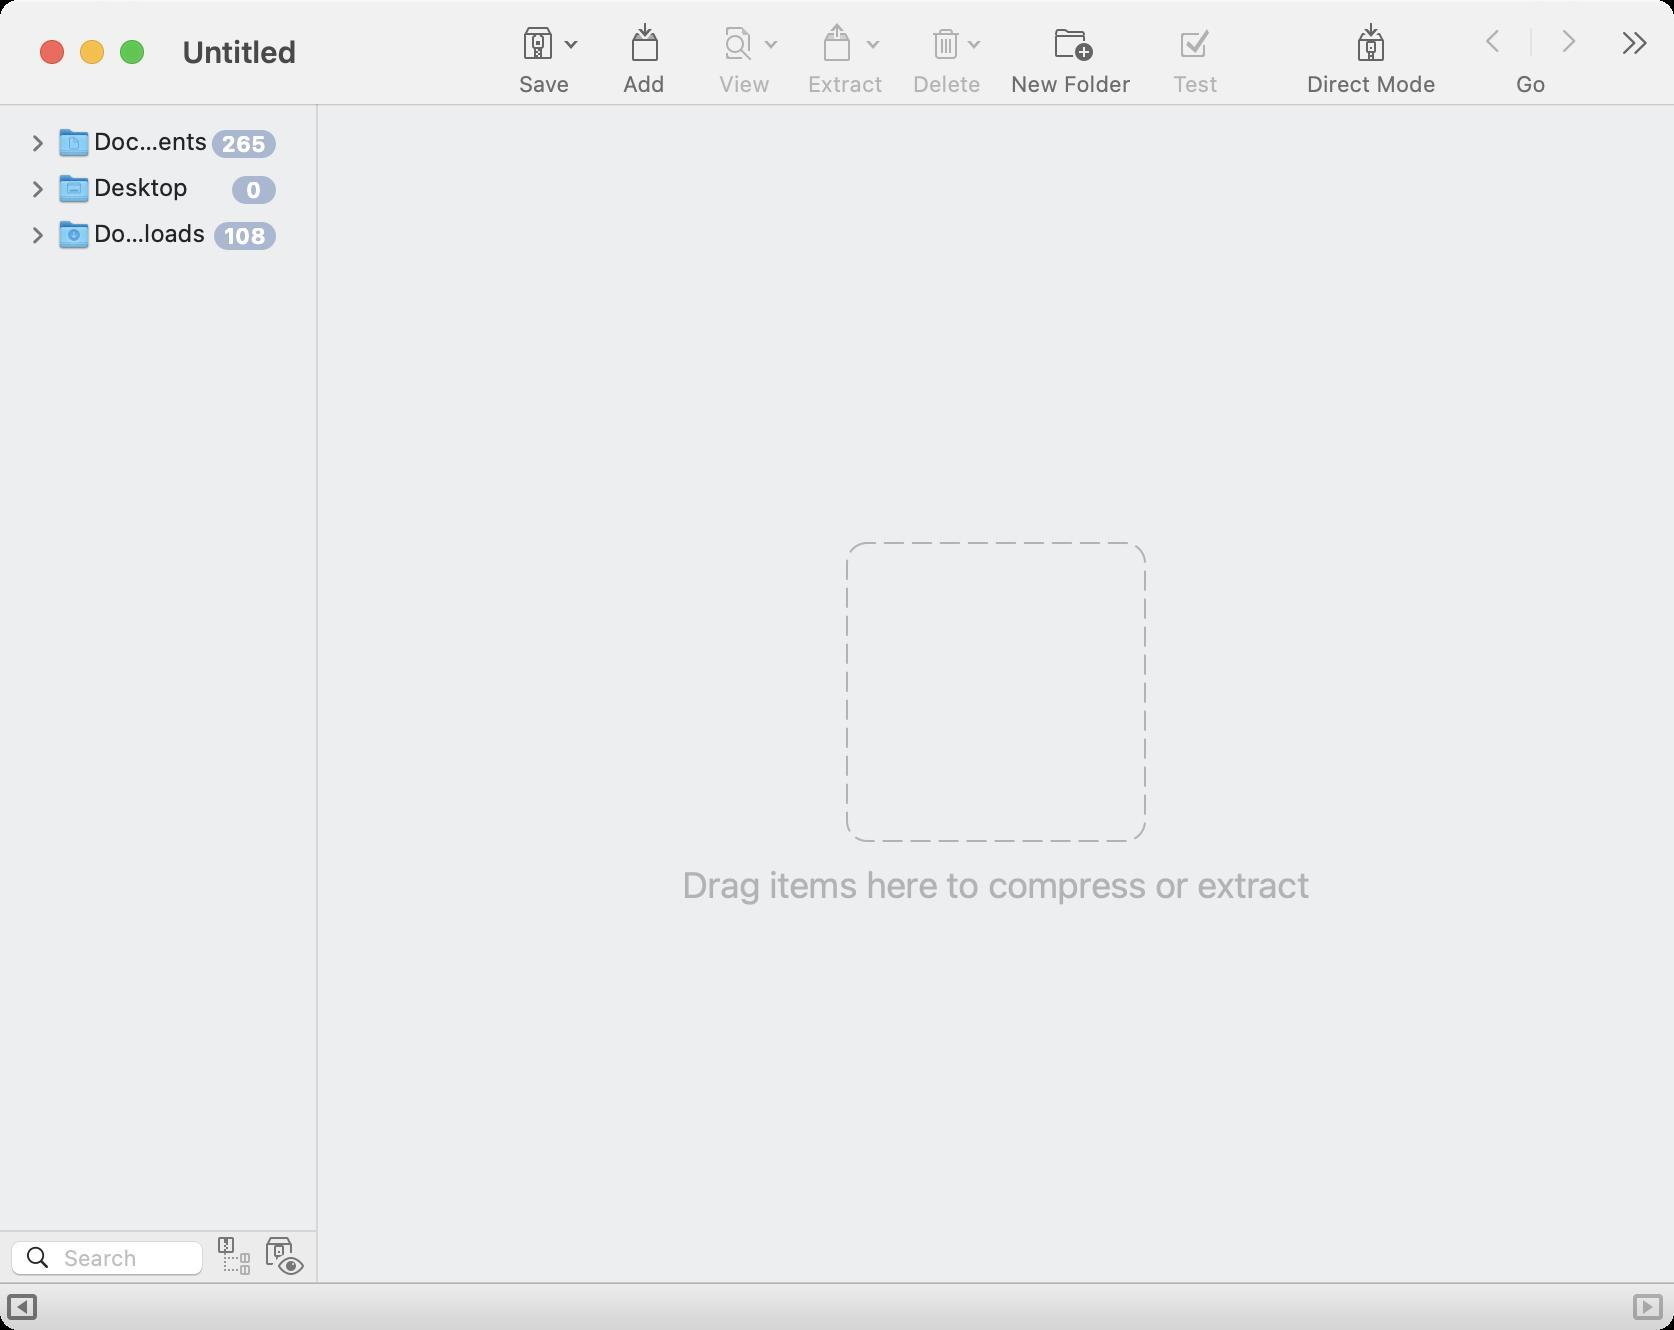
Accessibility tree:
{"name": "Untitled", "role": "AXWindow", "description": null, "role_description": "standard window", "value": null, "position": "370.00;166.00", "size": "837;665", "children": [{"name": null, "role": "AXSplitGroup", "description": null, "role_description": "split group", "value": null, "position": "0.00;51.00", "size": "837;590", "children": [{"name": null, "role": "AXTextField", "description": null, "role_description": "search text field", "value": "", "position": "5.00;619.00", "size": "97;19", "children": [{"name": "", "role": "AXButton", "description": "search", "role_description": "button", "value": null, "position": "7.00;619.00", "size": "24;19", "children": []}]}, {"name": "", "role": "AXCheckBox", "description": null, "role_description": "toggle button", "value": 0, "position": "105.00;617.00", "size": "25;22", "children": []}, {"name": "", "role": "AXCheckBox", "description": null, "role_description": "toggle button", "value": 0, "position": "130.00;617.00", "size": "25;22", "children": []}, {"name": null, "role": "AXScrollArea", "description": null, "role_description": "scroll area", "value": null, "position": "0.00;51.00", "size": "159;564", "children": [{"name": null, "role": "AXOutline", "description": null, "role_description": "outline", "value": null, "position": "0.00;51.00", "size": "159;564", "children": [{"name": null, "role": "AXRow", "description": null, "role_description": "outline row", "value": null, "position": "0.00;61.00", "size": "159;23", "children": [{"name": null, "role": "AXGroup", "description": null, "role_description": "group", "value": null, "position": "10.00;61.00", "size": "139;23", "children": [{"name": null, "role": "AXDisclosureTriangle", "description": null, "role_description": "disclosure triangle", "value": 0, "position": "12.00;62.00", "size": "13;20", "children": []}, {"name": null, "role": "AXTextField", "description": null, "role_description": "text field", "value": "Documents", "position": "25.00;62.00", "size": "118;20", "children": []}]}]}, {"name": null, "role": "AXRow", "description": null, "role_description": "outline row", "value": null, "position": "0.00;84.00", "size": "159;23", "children": [{"name": null, "role": "AXGroup", "description": null, "role_description": "group", "value": null, "position": "10.00;84.00", "size": "139;23", "children": [{"name": null, "role": "AXDisclosureTriangle", "description": null, "role_description": "disclosure triangle", "value": 0, "position": "12.00;85.00", "size": "13;20", "children": []}, {"name": null, "role": "AXTextField", "description": null, "role_description": "text field", "value": "Desktop", "position": "25.00;85.00", "size": "118;20", "children": []}]}]}, {"name": null, "role": "AXRow", "description": null, "role_description": "outline row", "value": null, "position": "0.00;107.00", "size": "159;23", "children": [{"name": null, "role": "AXGroup", "description": null, "role_description": "group", "value": null, "position": "10.00;107.00", "size": "139;23", "children": [{"name": null, "role": "AXDisclosureTriangle", "description": null, "role_description": "disclosure triangle", "value": 0, "position": "12.00;108.00", "size": "13;20", "children": []}, {"name": null, "role": "AXTextField", "description": null, "role_description": "text field", "value": "Downloads", "position": "25.00;108.00", "size": "118;20", "children": []}]}]}, {"name": null, "role": "AXColumn", "description": null, "role_description": "column", "value": null, "position": "10.00;51.00", "size": "139;564", "children": []}]}]}, {"name": null, "role": "AXSplitter", "description": null, "role_description": "splitter", "value": 158.0, "position": "158.00;51.00", "size": "1;590", "children": []}, {"name": null, "role": "AXGroup", "description": null, "role_description": "group", "value": null, "position": "159.00;51.00", "size": "678;590", "children": []}, {"name": null, "role": "AXSplitter", "description": null, "role_description": "splitter", "value": 678.0, "position": "837.00;51.00", "size": "1;590", "children": []}]}, {"name": null, "role": "AXStaticText", "description": null, "role_description": "text", "value": "", "position": "62.00;647.00", "size": "614;14", "children": []}, {"name": "", "role": "AXCheckBox", "description": "Toggle Preview", "role_description": "toggle button", "value": 1, "position": "813.00;644.00", "size": "22;19", "children": []}, {"name": "", "role": "AXCheckBox", "description": "Toggle Favorites Sidebar", "role_description": "toggle button", "value": 1, "position": "0.00;644.00", "size": "22;19", "children": []}, {"name": null, "role": "AXToolbar", "description": null, "role_description": "toolbar", "value": null, "position": "0.00;0.00", "size": "837;52", "children": [{"name": "Save", "role": "AXButton", "description": null, "role_description": "button", "value": null, "position": "247.00;0.00", "size": "50;52", "children": []}, {"name": "Add", "role": "AXButton", "description": null, "role_description": "button", "value": null, "position": "297.00;0.00", "size": "50;52", "children": []}, {"name": "View", "role": "AXButton", "description": null, "role_description": "button", "value": null, "position": "347.00;0.00", "size": "50;52", "children": []}, {"name": "Extract", "role": "AXButton", "description": null, "role_description": "button", "value": null, "position": "397.00;0.00", "size": "52;52", "children": []}, {"name": "Delete", "role": "AXButton", "description": null, "role_description": "button", "value": null, "position": "448.50;0.00", "size": "50;52", "children": []}, {"name": "New_Folder", "role": "AXButton", "description": null, "role_description": "button", "value": null, "position": "498.50;0.00", "size": "74;52", "children": []}, {"name": "Test", "role": "AXButton", "description": null, "role_description": "button", "value": null, "position": "572.50;0.00", "size": "50;52", "children": []}, {"name": "Direct_Mode", "role": "AXCheckBox", "description": null, "role_description": "checkbox", "value": 0, "position": "646.50;0.00", "size": "78;52", "children": []}, {"name": null, "role": "AXGroup", "description": null, "role_description": "group", "value": null, "position": "725.00;0.00", "size": "81;52", "children": [{"name": null, "role": "AXGroup", "description": null, "role_description": "group", "value": null, "position": "728.00;9.00", "size": "75;25", "children": [{"name": null, "role": "AXButton", "description": "go left", "role_description": "button", "value": null, "position": "728.00;9.00", "size": "38;25", "children": []}, {"name": null, "role": "AXButton", "description": "go right", "role_description": "button", "value": null, "position": "766.00;9.00", "size": "37;25", "children": []}]}, {"name": null, "role": "AXStaticText", "description": null, "role_description": "text", "value": "Go", "position": "754.00;35.00", "size": "23;14", "children": []}]}, {"name": null, "role": "AXPopUpButton", "description": "more toolbar items", "role_description": "pop up button", "value": null, "position": "802.00;14.00", "size": "26;14", "children": []}]}, {"name": null, "role": "AXButton", "description": null, "role_description": "close button", "value": null, "position": "19.00;18.00", "size": "14;16", "children": []}, {"name": null, "role": "AXButton", "description": null, "role_description": "full screen button", "value": null, "position": "59.00;18.00", "size": "14;16", "children": [{"name": null, "role": "AXGroup", "description": null, "role_description": "group", "value": null, "position": "59.00;18.00", "size": "14;16", "children": []}]}, {"name": null, "role": "AXButton", "description": null, "role_description": "minimize button", "value": null, "position": "39.00;18.00", "size": "14;16", "children": []}, {"name": null, "role": "AXStaticText", "description": null, "role_description": "text", "value": "Untitled", "position": "87.00;0.00", "size": "160;52", "children": []}]}